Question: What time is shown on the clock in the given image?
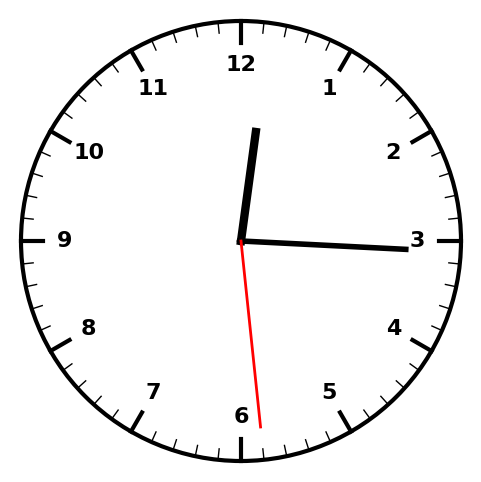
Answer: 12:15:29